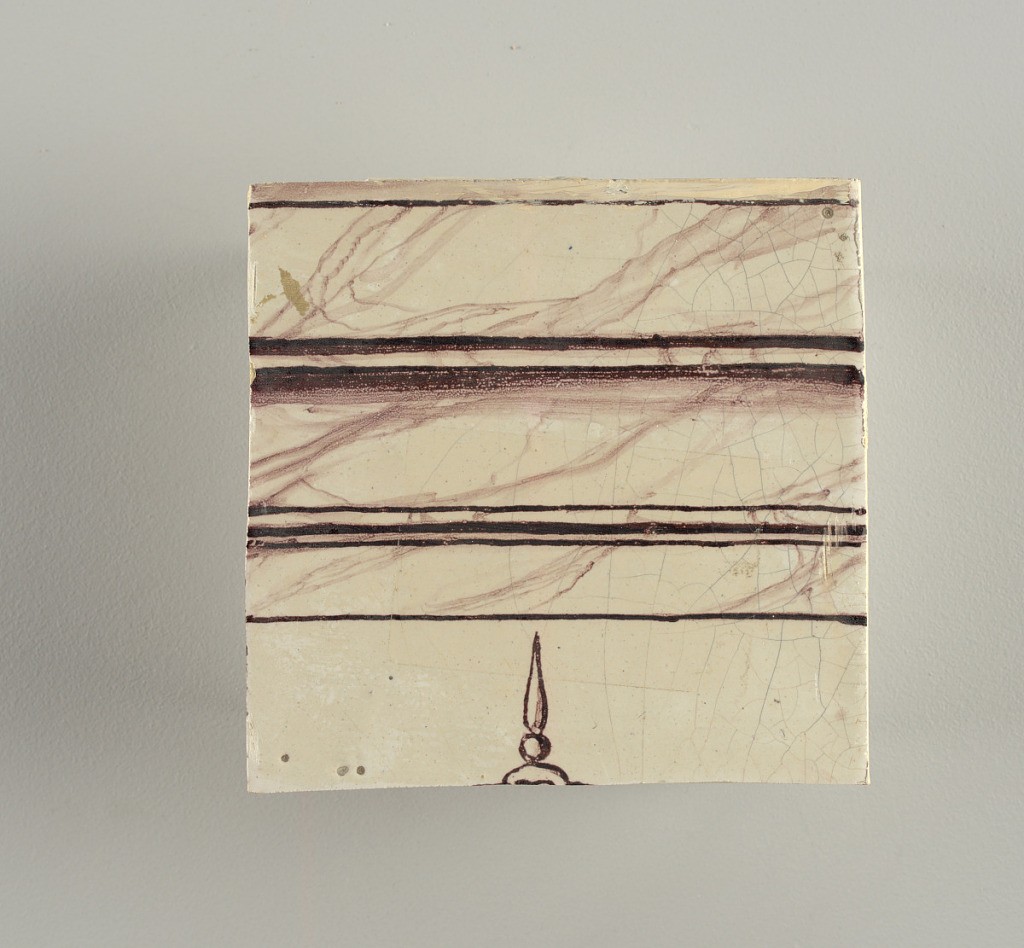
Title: Wall facing
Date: ca. 1725
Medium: tin-glazed earthenware, underglaze
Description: Running design for a frieze or a dado, composed of scrolls of foliage and strapwork, and four repeating motifs--a seated woman in a small upright oval medallion, a putto seated on a rocailled base, and strapwork in axial pattern.  The various panels, A to F, show various repeats of the same design, all being five tiles high and a varying number of tiles wide.